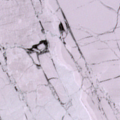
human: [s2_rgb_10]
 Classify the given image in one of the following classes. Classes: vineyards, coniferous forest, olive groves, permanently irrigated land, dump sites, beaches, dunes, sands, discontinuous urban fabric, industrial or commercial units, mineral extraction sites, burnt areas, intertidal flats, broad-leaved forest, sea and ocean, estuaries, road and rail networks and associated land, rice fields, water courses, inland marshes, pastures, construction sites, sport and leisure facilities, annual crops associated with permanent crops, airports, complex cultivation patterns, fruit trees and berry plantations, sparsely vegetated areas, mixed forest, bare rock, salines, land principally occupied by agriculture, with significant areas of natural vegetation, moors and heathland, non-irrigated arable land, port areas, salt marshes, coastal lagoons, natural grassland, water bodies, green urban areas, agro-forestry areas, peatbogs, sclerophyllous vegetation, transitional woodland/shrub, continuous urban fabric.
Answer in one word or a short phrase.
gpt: sea and ocean